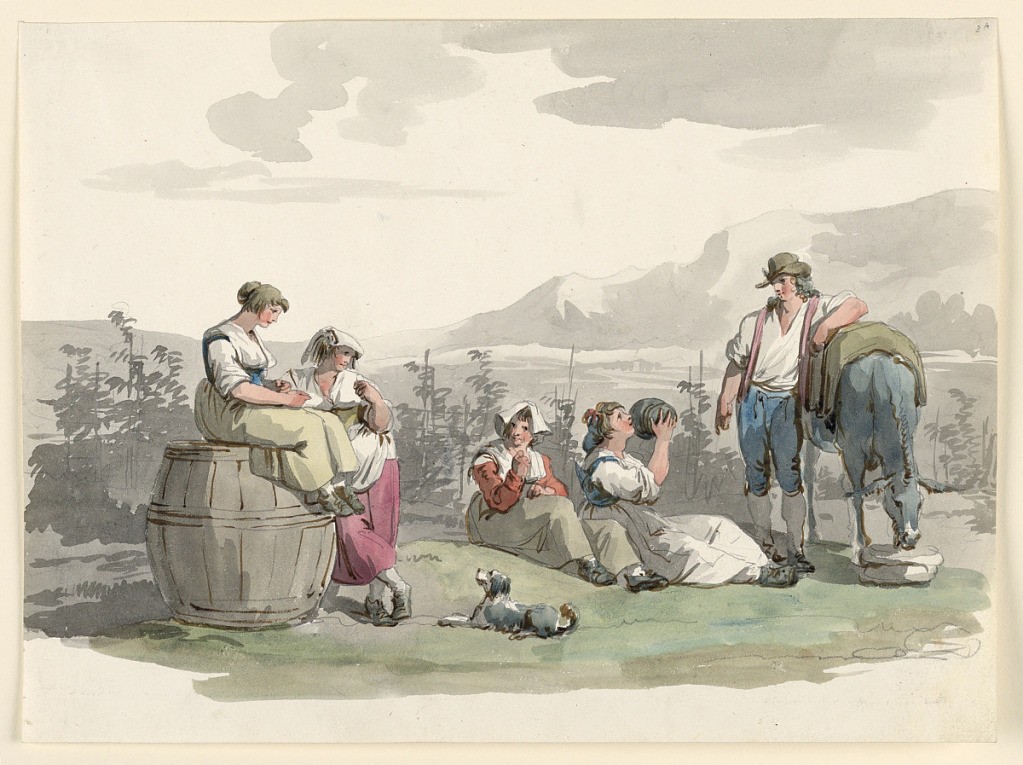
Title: Rest During the Vintage
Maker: Bartolomeo Pinelli, Italian, 1781–1835
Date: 1807–08
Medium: Pen and gray ink with watercolor and black chalk on off-white wove paper
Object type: Drawing
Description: A girl is seated upon, another leans against, a barrel, at left. Two seated girls in the center. A boy leaning upon a drinking donkey, at right. Mountain range in the rear.